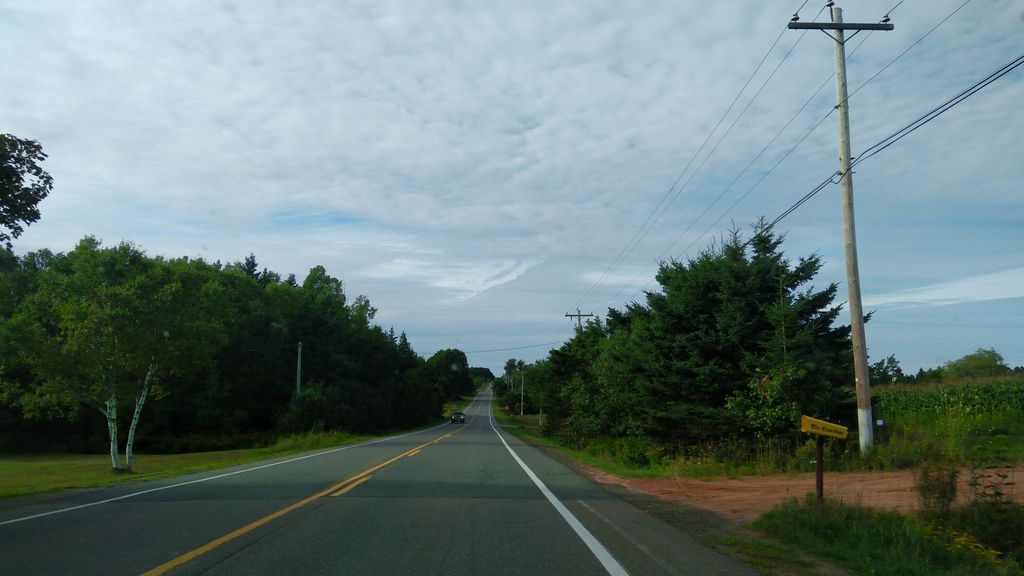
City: charlottetown